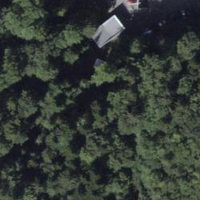
EUNIS habitat code: 43
Species observed at this site:
Phylloscopus collybita
Troglodytes troglodytes
Erithacus rubecula
Sitta europaea
Regulus regulus
Fringilla coelebs
Regulus ignicapilla
Buteo buteo
Ptyonoprogne rupestris
Lamium galeobdolon